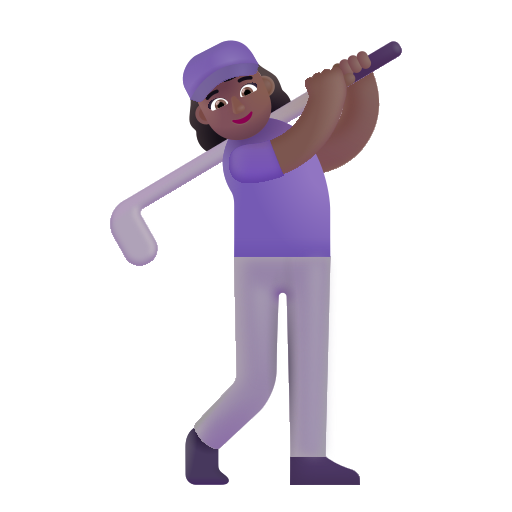
woman golfing color  dark